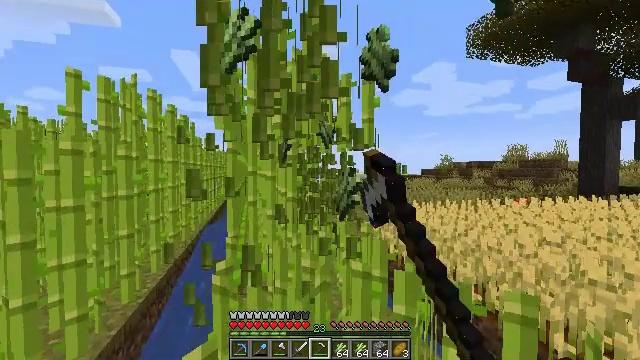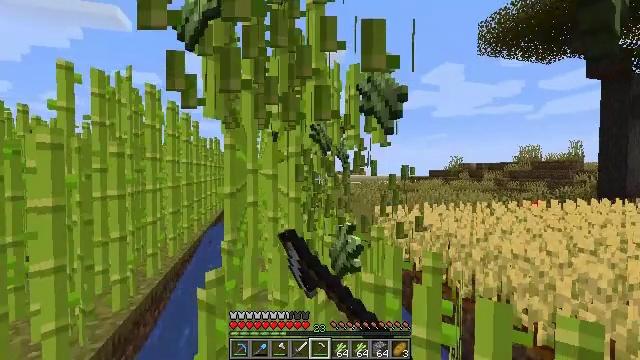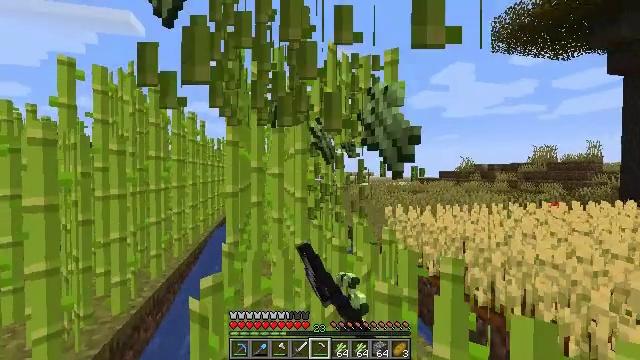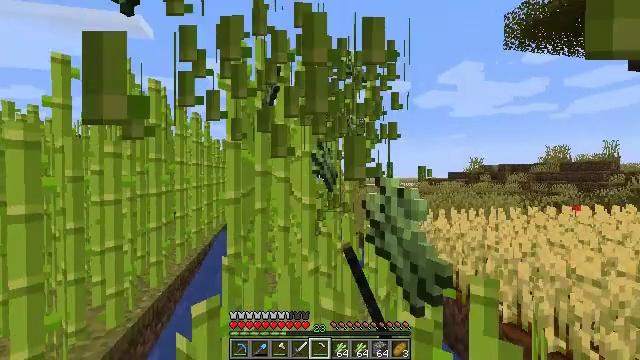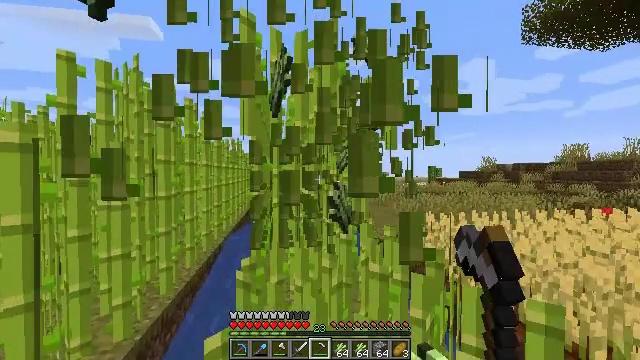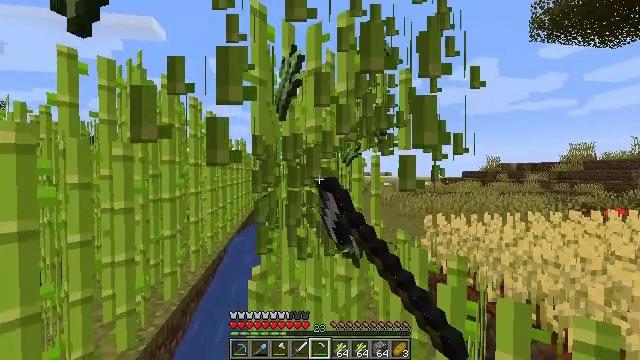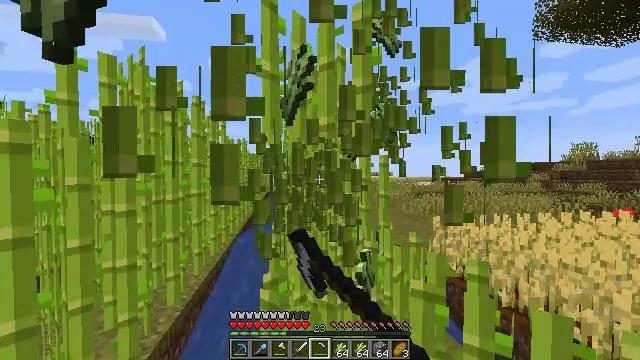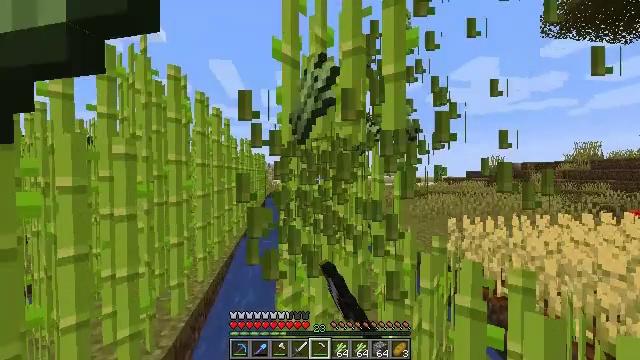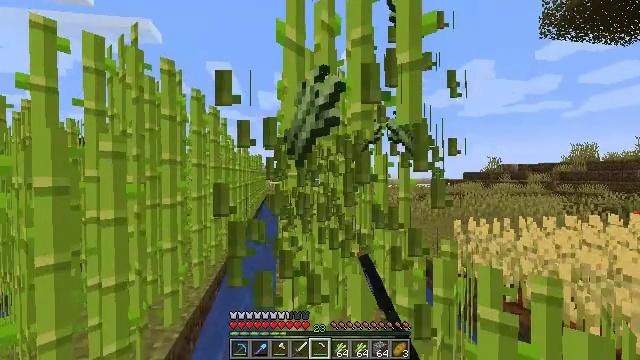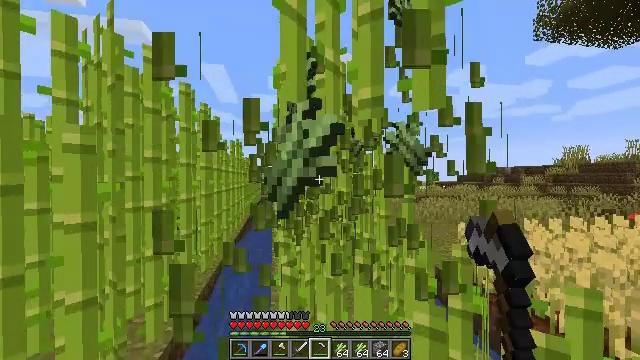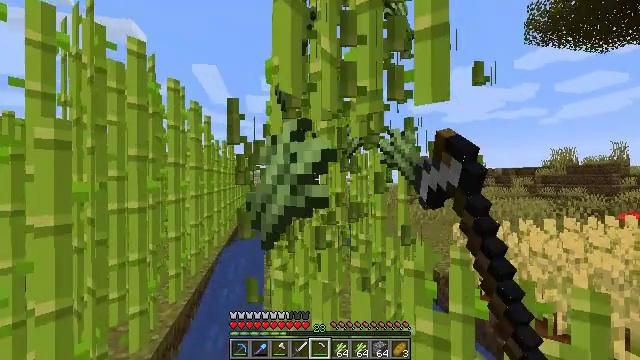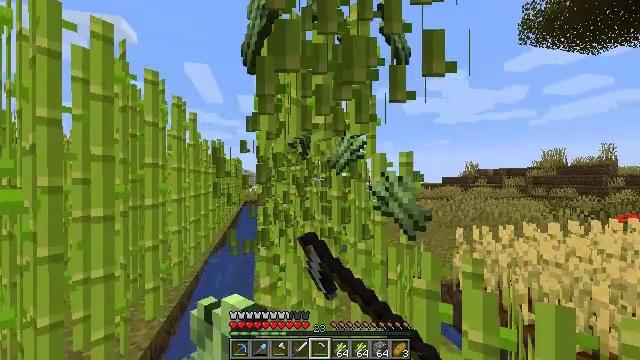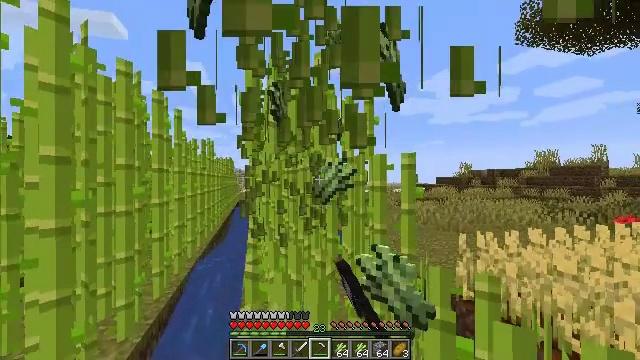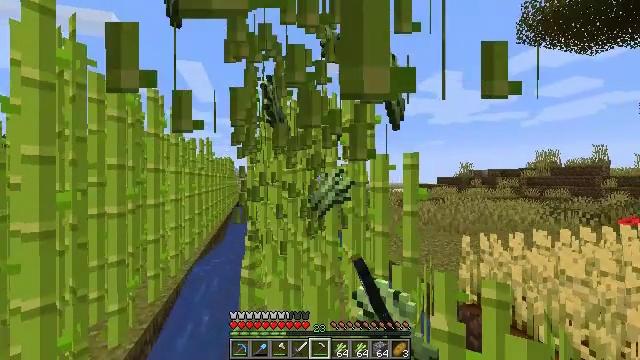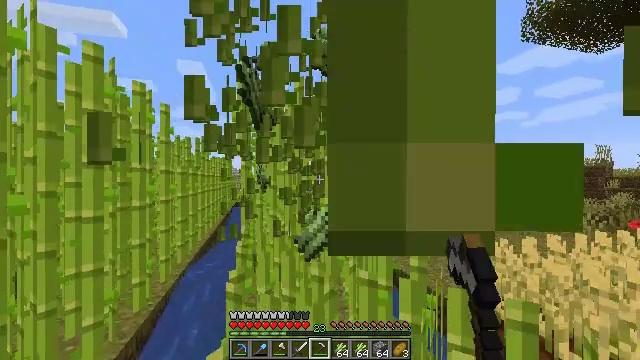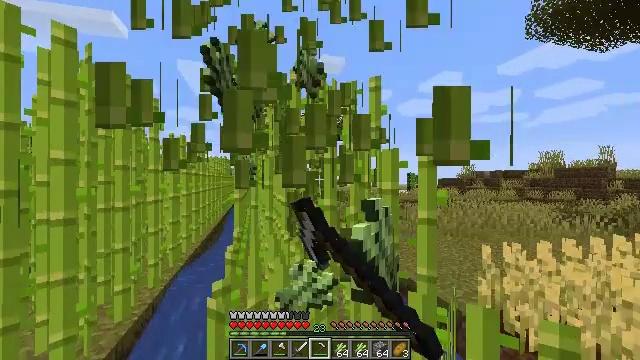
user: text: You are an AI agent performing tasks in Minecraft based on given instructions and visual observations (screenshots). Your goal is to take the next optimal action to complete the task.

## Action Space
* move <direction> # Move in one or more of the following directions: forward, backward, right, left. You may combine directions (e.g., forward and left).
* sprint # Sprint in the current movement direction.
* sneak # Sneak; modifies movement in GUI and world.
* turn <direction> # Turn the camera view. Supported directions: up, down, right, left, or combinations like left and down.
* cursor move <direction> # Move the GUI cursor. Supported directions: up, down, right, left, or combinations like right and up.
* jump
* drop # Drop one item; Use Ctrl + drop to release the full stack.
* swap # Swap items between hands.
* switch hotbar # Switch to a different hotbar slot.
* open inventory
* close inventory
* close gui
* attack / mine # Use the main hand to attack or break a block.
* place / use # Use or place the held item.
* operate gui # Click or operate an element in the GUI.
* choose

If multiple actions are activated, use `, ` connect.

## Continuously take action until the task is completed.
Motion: motion action
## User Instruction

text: Harvest sugar cane from the plant.
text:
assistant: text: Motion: move forward, turn left, attack / mine
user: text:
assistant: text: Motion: move forward, turn left, attack / mine
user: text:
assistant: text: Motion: move forward and move left, turn left, attack / mine
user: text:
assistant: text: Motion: move forward and move left, turn left, attack / mine
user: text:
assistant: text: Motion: move forward and move left, attack / mine
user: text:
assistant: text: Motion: move forward and move left, attack / mine
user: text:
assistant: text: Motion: move forward, attack / mine
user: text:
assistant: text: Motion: move forward, attack / mine
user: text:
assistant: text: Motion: move forward, turn right, attack / mine
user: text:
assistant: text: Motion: move forward, turn right, attack / mine
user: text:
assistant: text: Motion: move forward, turn right, attack / mine
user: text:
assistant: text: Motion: move forward, turn right, attack / mine
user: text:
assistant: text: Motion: move forward, attack / mine
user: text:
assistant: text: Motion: move forward, attack / mine
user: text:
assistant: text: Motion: move forward, attack / mine
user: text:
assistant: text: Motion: move forward, attack / mine
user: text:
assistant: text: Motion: move forward, attack / mine
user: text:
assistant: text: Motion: move forward, attack / mine
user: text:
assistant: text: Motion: move forward, attack / mine
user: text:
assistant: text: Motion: move forward, turn left, attack / mine
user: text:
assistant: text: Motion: move forward and move left, attack / mine
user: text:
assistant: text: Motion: move forward and move left, attack / mine
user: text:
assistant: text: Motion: move forward and move left, attack / mine
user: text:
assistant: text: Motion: move forward, turn right, attack / mine
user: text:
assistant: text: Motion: turn right, attack / mine
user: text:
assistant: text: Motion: attack / mine
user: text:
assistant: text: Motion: move back, attack / mine
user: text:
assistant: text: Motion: move back and move right, attack / mine
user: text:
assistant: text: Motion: move back and move right, attack / mine
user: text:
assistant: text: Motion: move back and move right, attack / mine